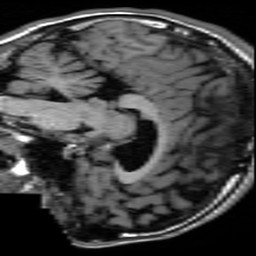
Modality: inplaneT1
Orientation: sagittal
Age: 18
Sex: male
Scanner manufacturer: ge
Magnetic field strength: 3 T
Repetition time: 2.499 s
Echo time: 0.02513 s